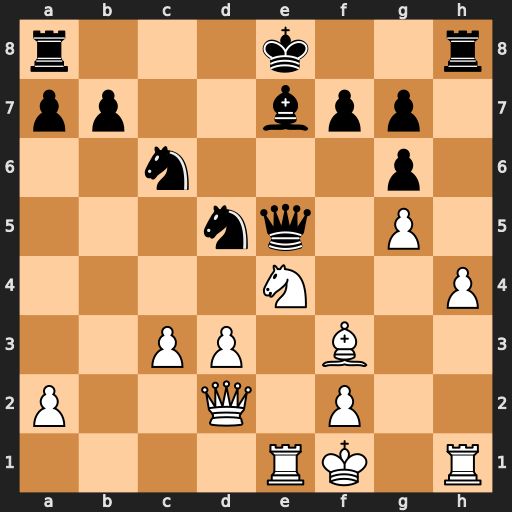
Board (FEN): r3k2r/pp2bpp1/2n3p1/3nq1P1/4N2P/2PP1B2/P2Q1P2/4RK1R
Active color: w
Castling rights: kq
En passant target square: -
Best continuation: Nf6+ gxf6 Rxe5 Nxe5 Bxd5